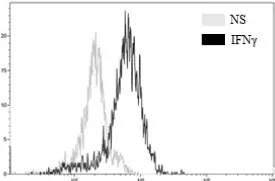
Absence of IFNgamma or other autoantibodies that may directly hinder/block IFNgamma signaling and normal response to IFNgamma or BCG stimulation. With IFNgamma previously mixed with 25% (v/v) allogenic HD or patient's serum (from different time points: P1, P2, and P3).
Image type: pathology (methylene_blue)